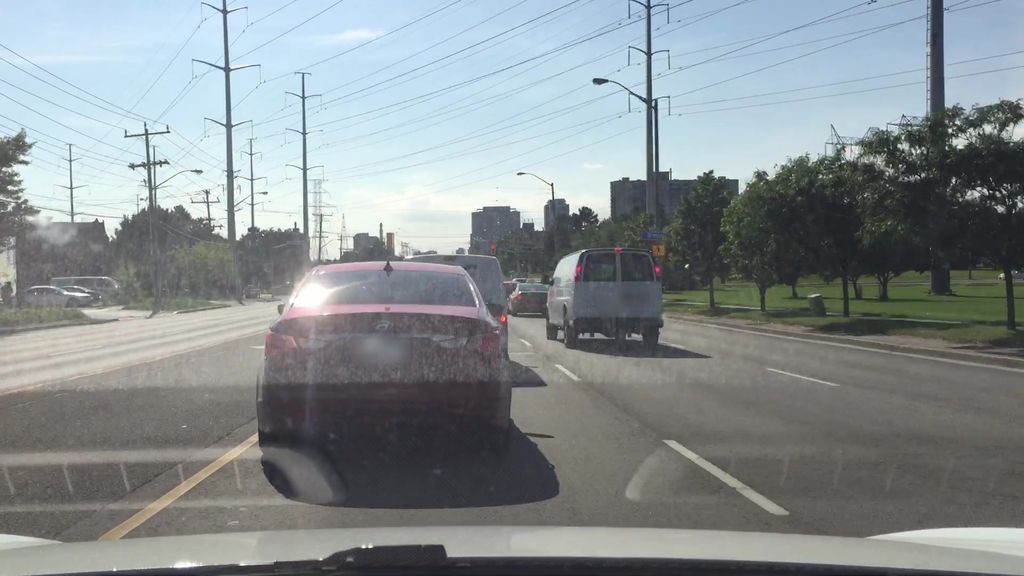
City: toronto